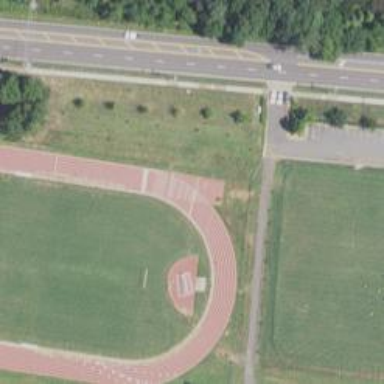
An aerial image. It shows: Track in leisure land.